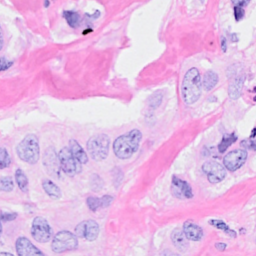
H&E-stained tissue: Breast